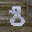
Label: 8